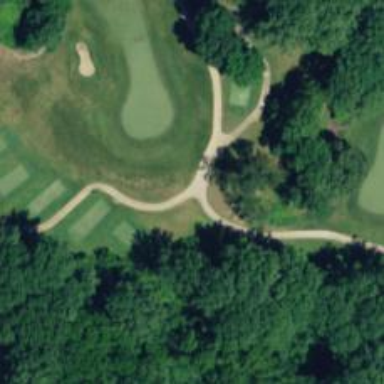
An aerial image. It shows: Path used for both walking and golf.